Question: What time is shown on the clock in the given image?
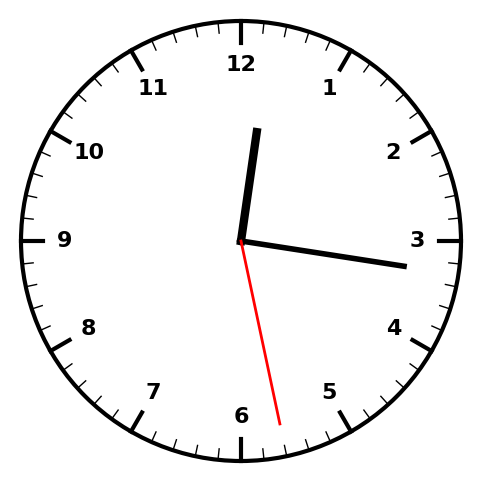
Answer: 12:16:28